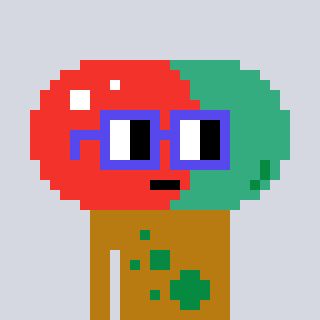
a pixel art character with square blue glasses, a pill-shaped head and a gold-colored body on a cool background